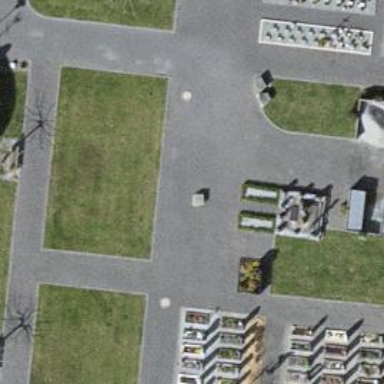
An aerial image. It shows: Cemetery.